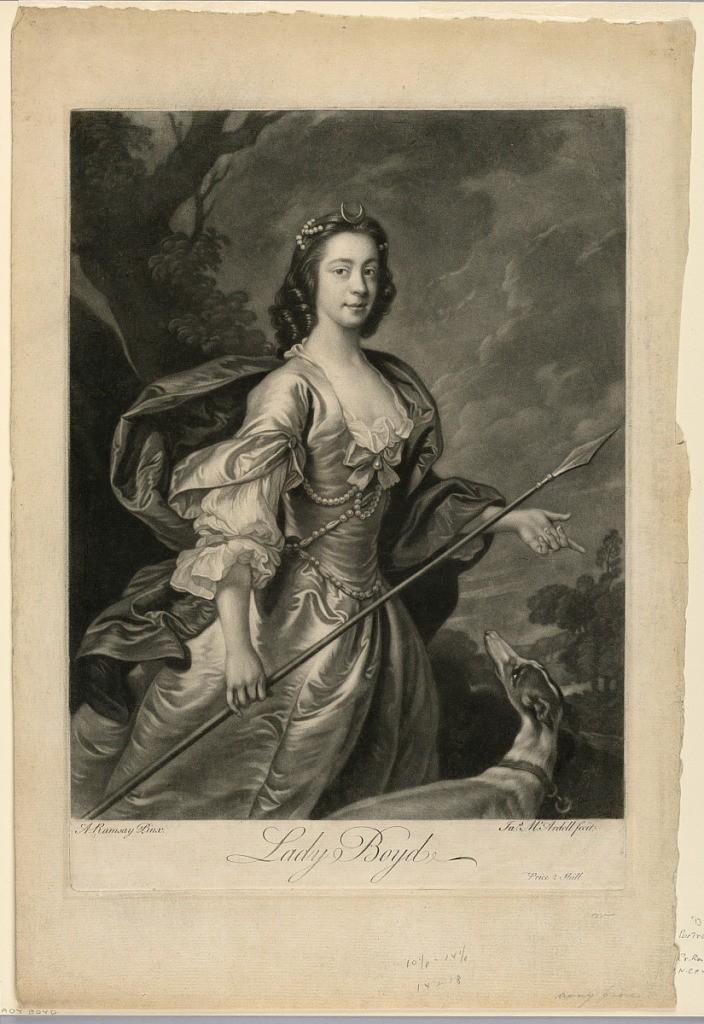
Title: Portrait of Lady Boyd
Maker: James MacArdell, Irish, 1729 - 1765
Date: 1749
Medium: Etching on paper in black ink
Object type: Print
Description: Lady Boyd is depicted as Diana. She is walking from left to right accompanied by her dog at right. The portrait is knee-length in three quarter view to right. She holds a spear in her right hand.